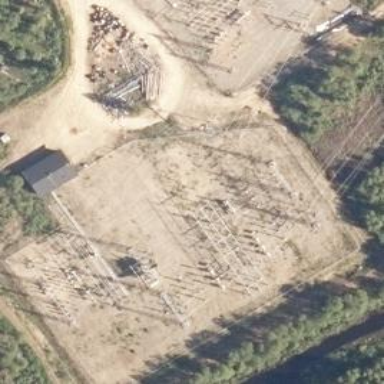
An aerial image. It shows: Fenced transmission substation.